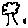
Label: tree